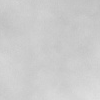
Atmospheric dust classification: dusty